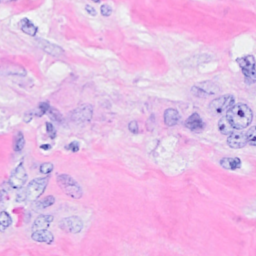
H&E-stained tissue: Breast